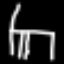
Label: chair